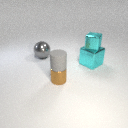
large cyan metal cube behind small brown metal cylinder